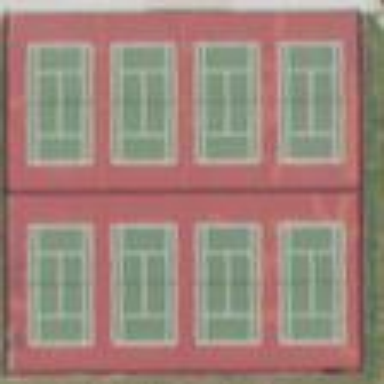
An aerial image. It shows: Tennis court on the leisure land pitch.